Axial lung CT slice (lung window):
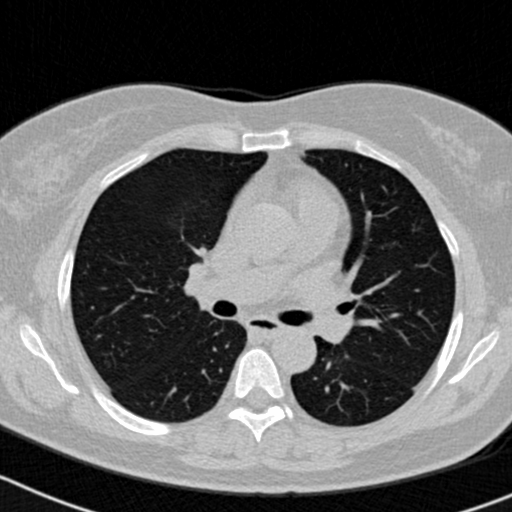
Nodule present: no